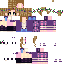
A female human skin with medium skin, wearing brown long hair dressed in a purple hoodie and black pants, featuring a closed mouth.